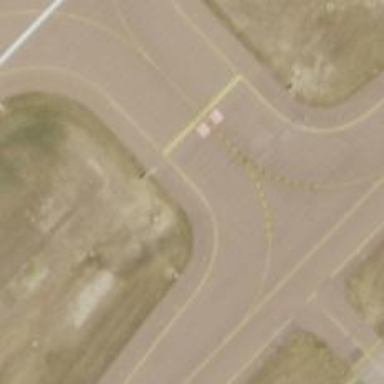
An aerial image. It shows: View of taxiway at the airport.